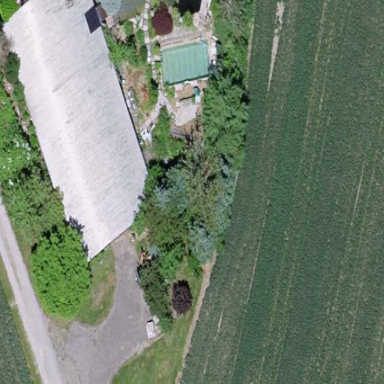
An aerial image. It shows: Farm auxiliary building.